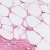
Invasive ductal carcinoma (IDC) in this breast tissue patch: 0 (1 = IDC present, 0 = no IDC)